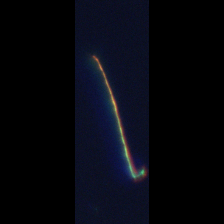
Taxon: Psuedo-nitzschia
Group: Diatoms